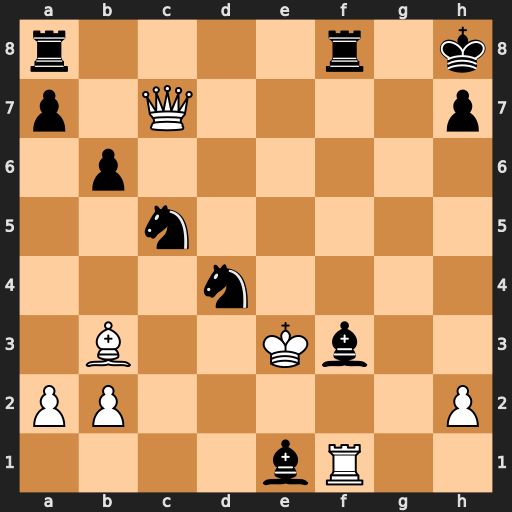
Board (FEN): r4r1k/p1Q4p/1p6/2n5/3n4/1B2Kb2/PP5P/4bR2
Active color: w
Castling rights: -
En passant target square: -
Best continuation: Qe5+ Rf6 Qxf6#